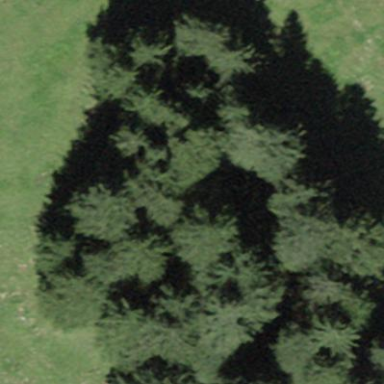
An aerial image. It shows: Beautiful woodland area.